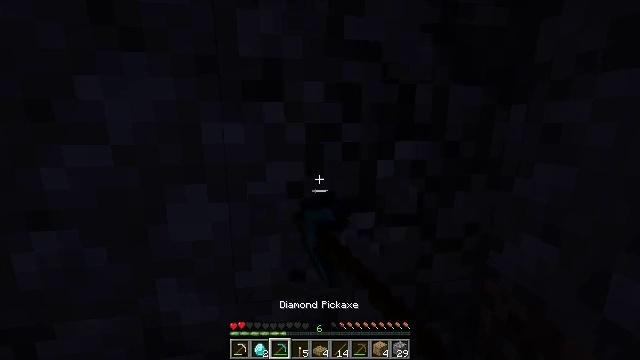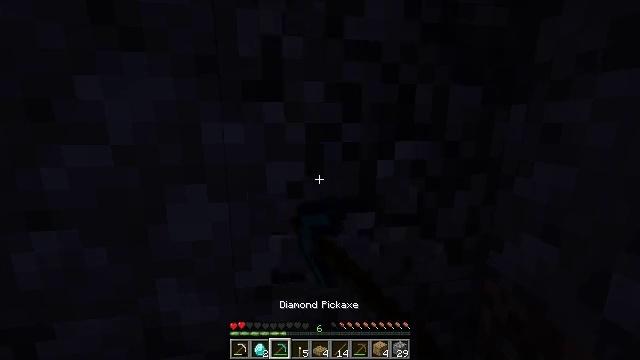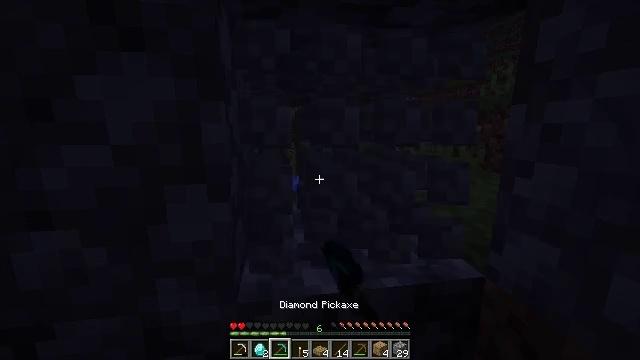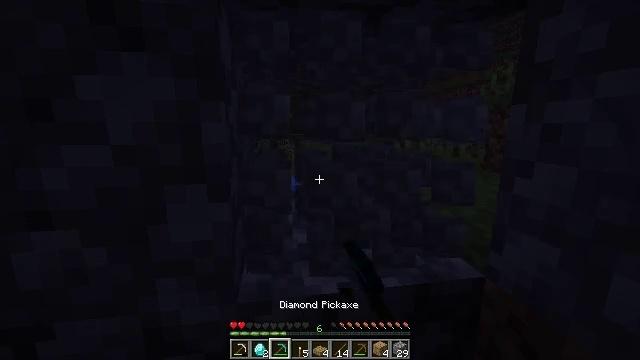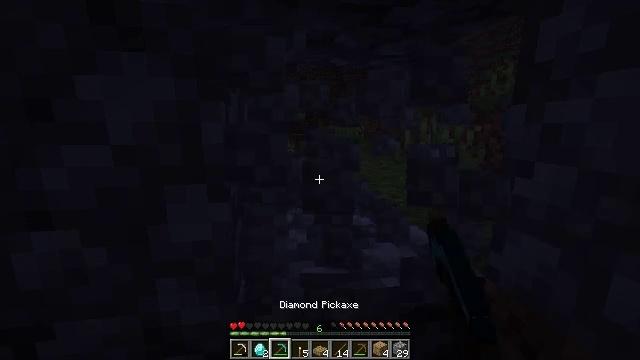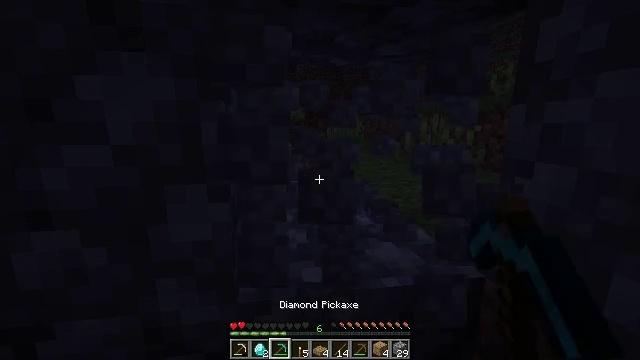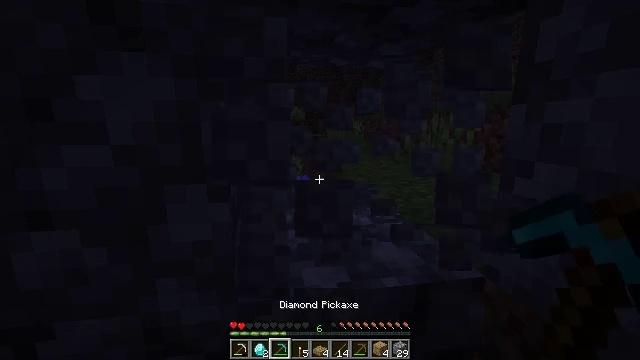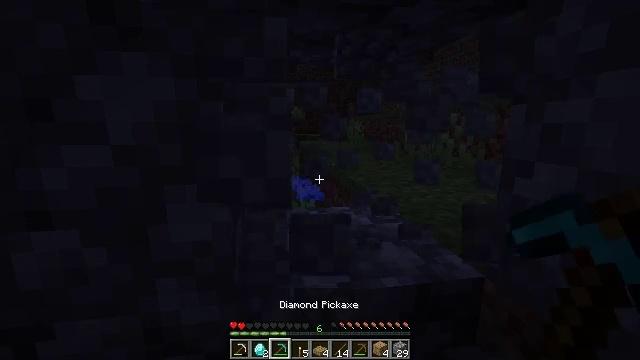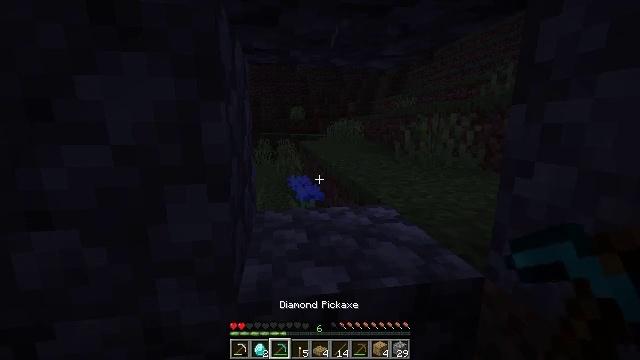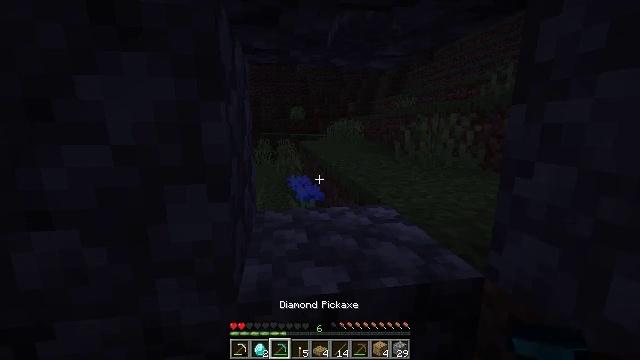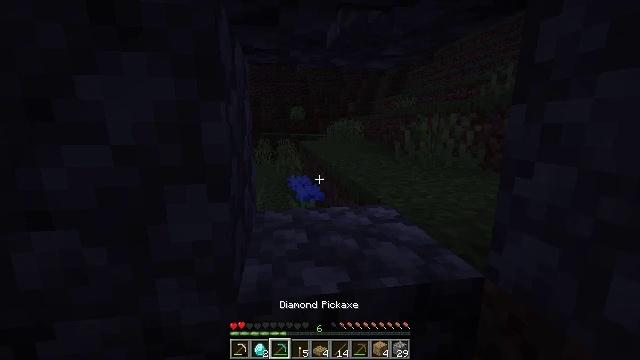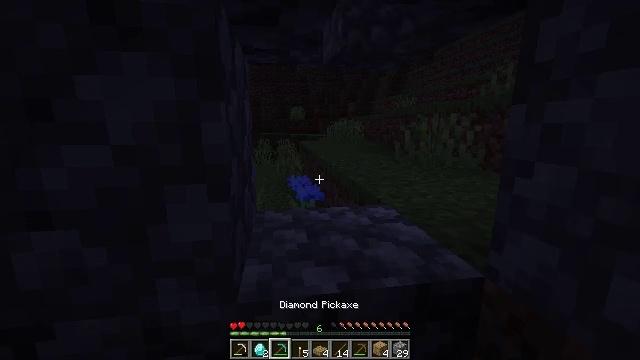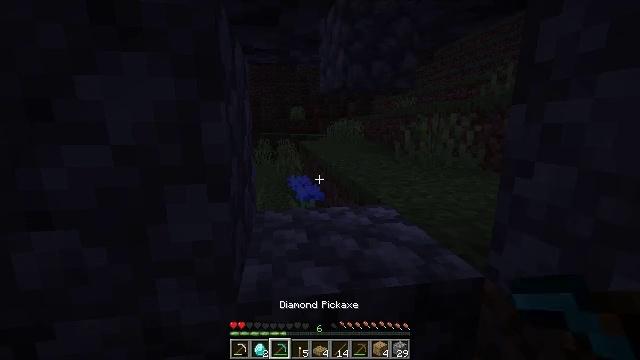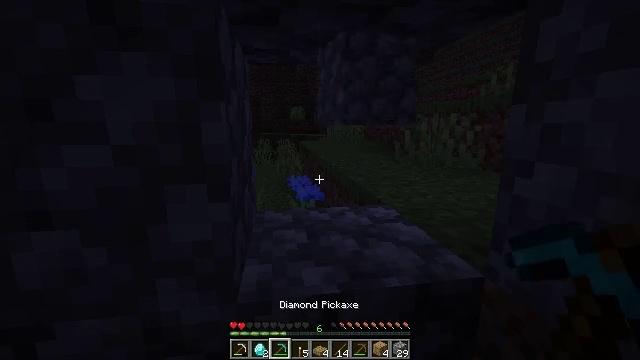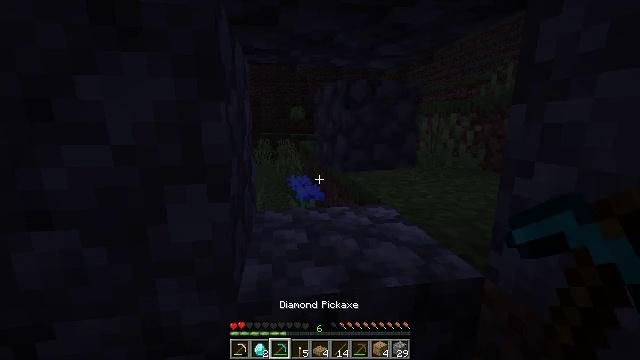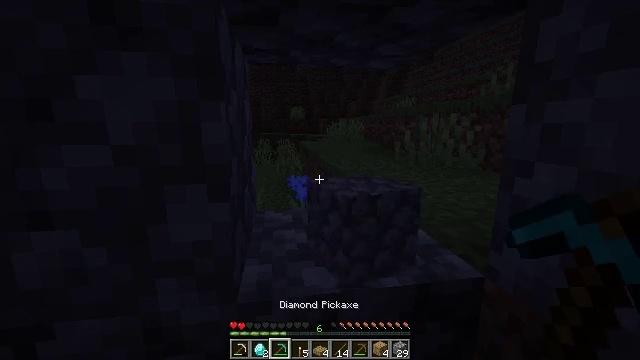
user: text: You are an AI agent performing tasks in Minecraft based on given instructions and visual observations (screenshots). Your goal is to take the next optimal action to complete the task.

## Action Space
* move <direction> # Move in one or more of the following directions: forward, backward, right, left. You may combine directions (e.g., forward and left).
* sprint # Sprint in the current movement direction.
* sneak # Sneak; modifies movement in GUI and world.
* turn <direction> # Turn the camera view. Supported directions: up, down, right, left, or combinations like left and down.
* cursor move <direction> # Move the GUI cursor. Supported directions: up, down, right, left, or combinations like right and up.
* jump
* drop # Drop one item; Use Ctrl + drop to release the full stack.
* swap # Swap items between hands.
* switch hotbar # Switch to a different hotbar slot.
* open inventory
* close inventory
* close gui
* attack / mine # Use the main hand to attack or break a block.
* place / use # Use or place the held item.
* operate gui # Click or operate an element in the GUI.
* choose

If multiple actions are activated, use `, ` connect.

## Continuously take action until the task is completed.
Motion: motion action
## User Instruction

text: Digging the cobblestone underground.
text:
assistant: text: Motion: attack / mine
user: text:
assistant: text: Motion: attack / mine
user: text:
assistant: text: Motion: attack / mine
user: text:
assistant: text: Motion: attack / mine
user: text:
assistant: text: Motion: attack / mine
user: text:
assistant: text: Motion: attack / mine
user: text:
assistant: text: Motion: attack / mine
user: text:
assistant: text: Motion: attack / mine
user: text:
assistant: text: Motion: no_op
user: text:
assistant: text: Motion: no_op
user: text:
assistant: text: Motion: no_op
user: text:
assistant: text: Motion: no_op
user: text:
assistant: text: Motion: no_op
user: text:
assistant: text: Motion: no_op
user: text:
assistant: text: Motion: no_op
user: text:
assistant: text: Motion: no_op
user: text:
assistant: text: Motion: no_op
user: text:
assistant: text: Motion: no_op
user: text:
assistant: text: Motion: no_op
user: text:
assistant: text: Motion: no_op
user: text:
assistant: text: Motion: no_op
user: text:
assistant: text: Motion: turn down
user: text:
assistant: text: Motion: turn down
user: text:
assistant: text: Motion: turn down
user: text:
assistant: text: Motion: turn down
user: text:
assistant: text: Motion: turn down, attack / mine
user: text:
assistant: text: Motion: attack / mine
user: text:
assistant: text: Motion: attack / mine
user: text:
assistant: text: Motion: attack / mine
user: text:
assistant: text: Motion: attack / mine